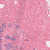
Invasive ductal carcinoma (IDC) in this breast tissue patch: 0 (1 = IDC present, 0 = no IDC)